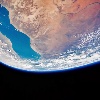
Label: land